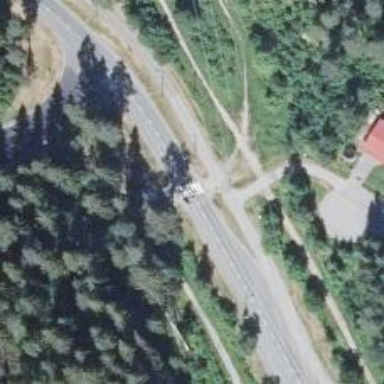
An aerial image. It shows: Cycleway.